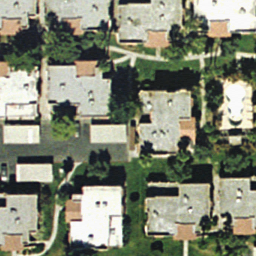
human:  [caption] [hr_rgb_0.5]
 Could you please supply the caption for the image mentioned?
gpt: It is a dense residential area with lots of houses pressed together .

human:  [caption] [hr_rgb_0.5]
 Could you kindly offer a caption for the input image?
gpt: Lots of houses pressed together .

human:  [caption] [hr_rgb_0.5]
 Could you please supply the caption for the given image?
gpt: There are lots of houses pressed together with some plants arround them .

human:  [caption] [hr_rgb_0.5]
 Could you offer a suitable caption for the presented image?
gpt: This is a dense residential area with lots of houses .

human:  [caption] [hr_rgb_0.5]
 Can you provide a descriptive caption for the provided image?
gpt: Lots of houses pressed together with some plants arround them .